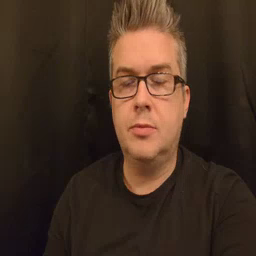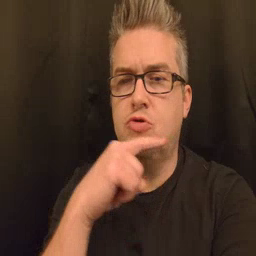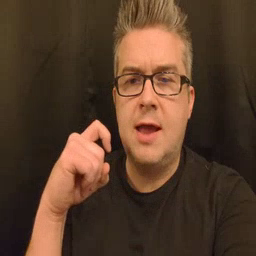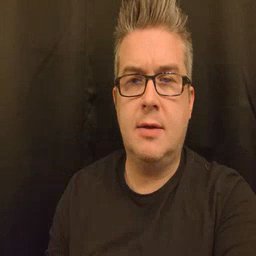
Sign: dry